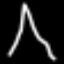
Label: The Eiffel Tower